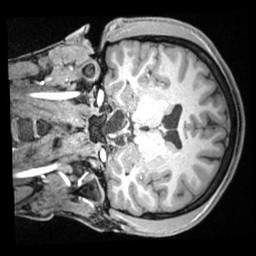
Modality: T1w
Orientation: coronal
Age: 20
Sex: male
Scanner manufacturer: siemens
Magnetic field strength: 3 T
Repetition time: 1.68 s
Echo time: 0.00188 s